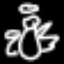
Label: angel